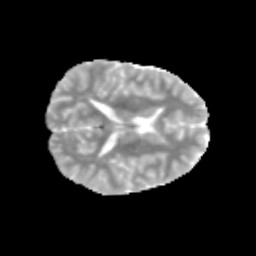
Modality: MD
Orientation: axial
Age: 13
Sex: male
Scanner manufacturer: siemens
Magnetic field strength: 3 T
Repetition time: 3.8 s
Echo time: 0.07 s